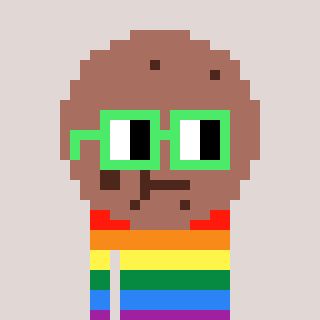
a pixel art character with square light green glasses, a cookie-shaped head and a darkpink-colored body on a warm background